Question: I'm really confused as to what i'm doing wrong here. The Background Image won't show up.
CSS:
'''
body {
background-image: url("images/alfredo_dover.jfif");
}
'''

Any ideas? Thanks!
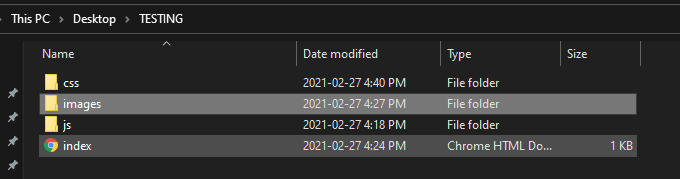
Answer: Try this solve and make you sure give the height.
'''
background-image: url("../images/alfredo_dover.jfif");
'''